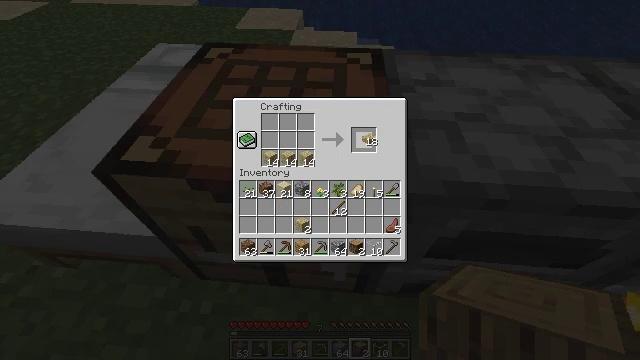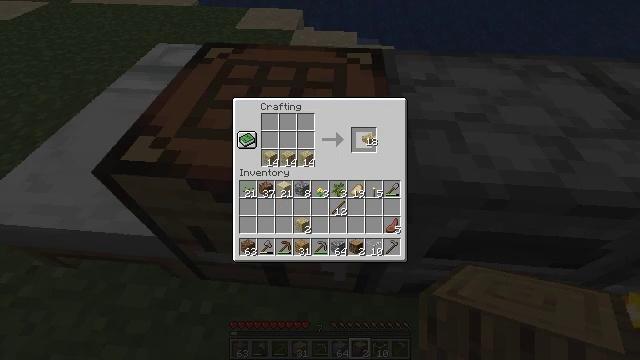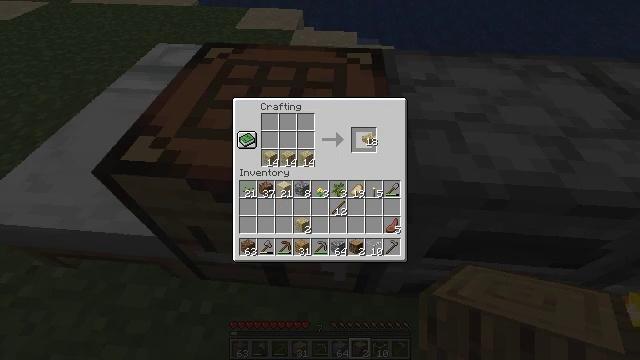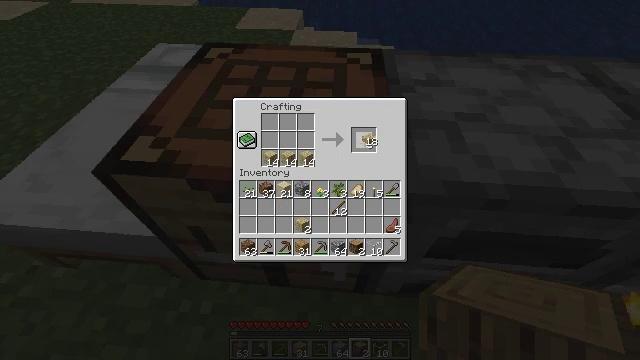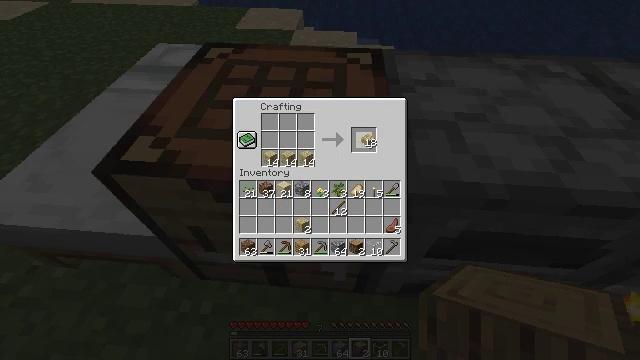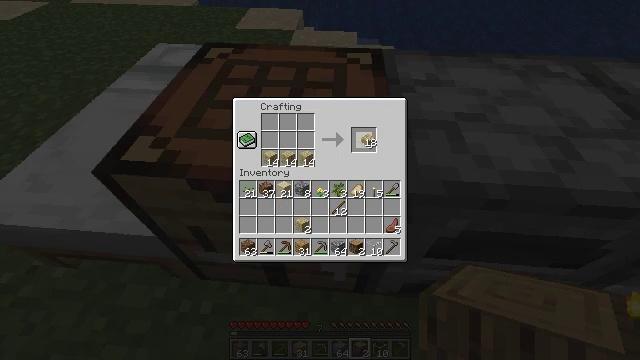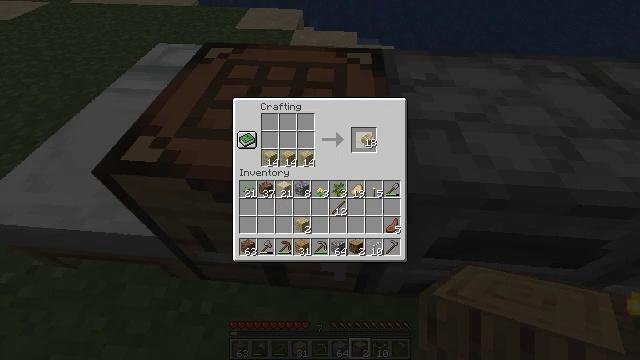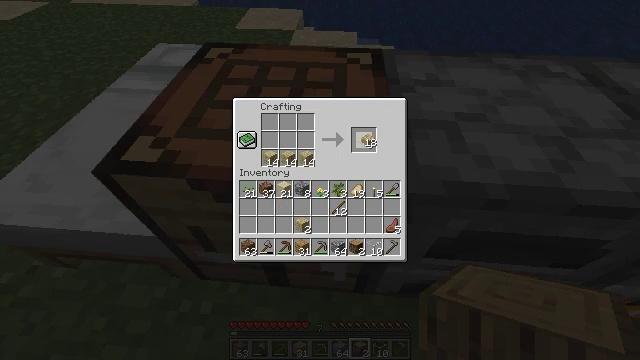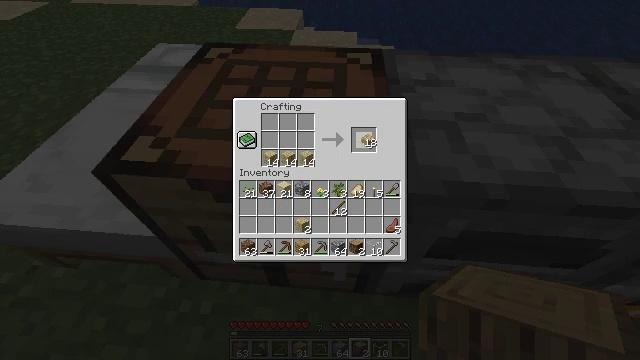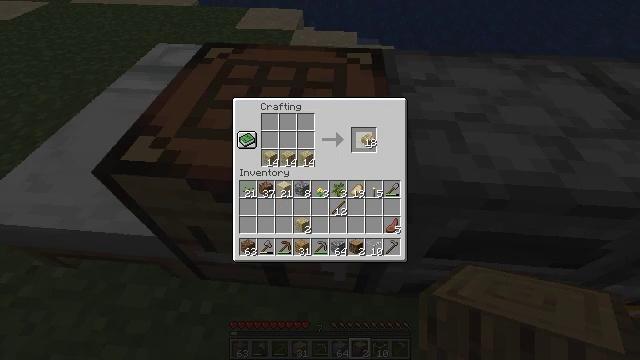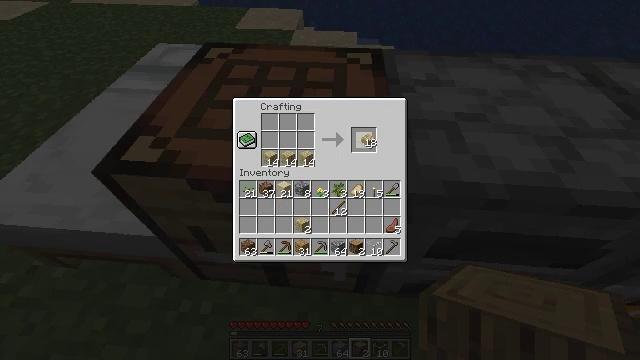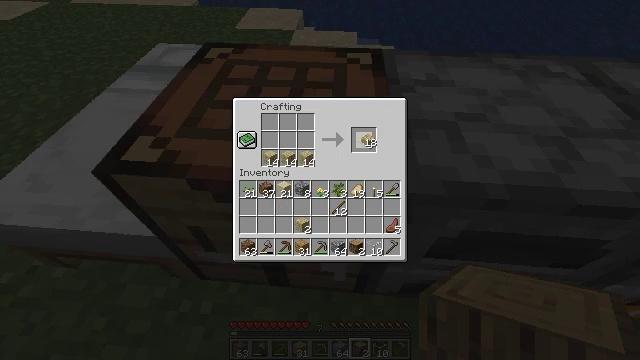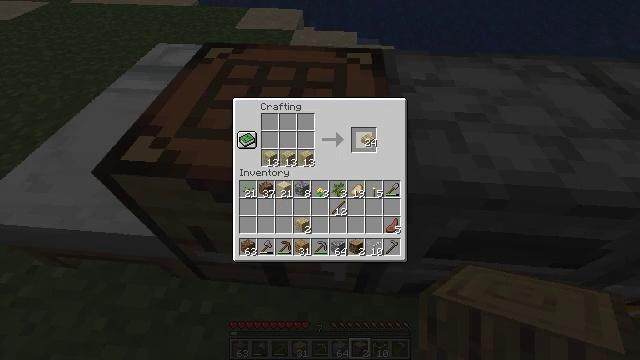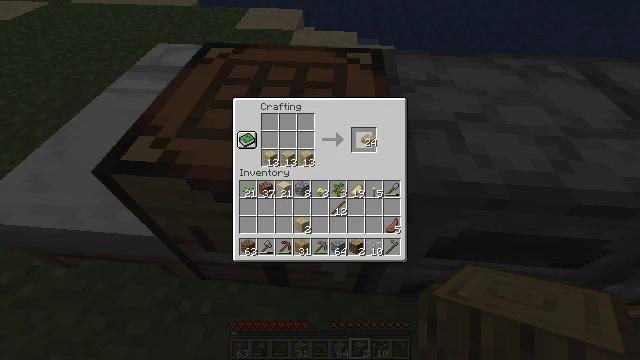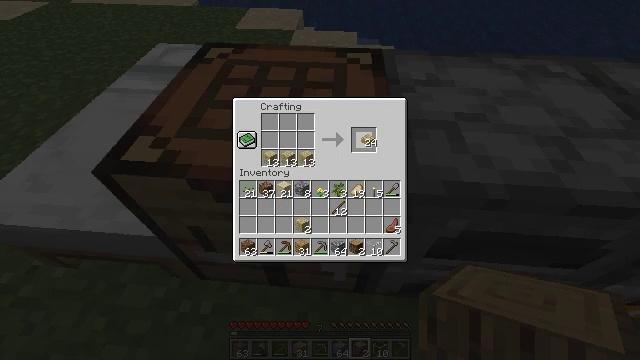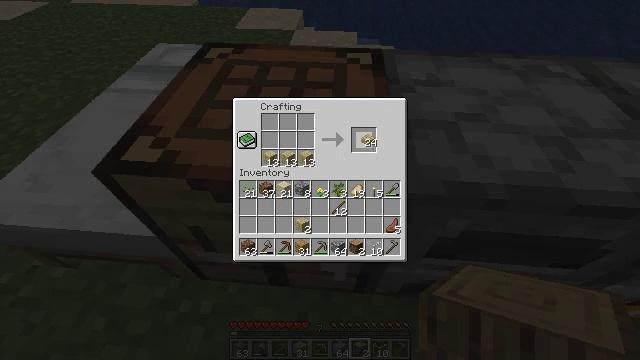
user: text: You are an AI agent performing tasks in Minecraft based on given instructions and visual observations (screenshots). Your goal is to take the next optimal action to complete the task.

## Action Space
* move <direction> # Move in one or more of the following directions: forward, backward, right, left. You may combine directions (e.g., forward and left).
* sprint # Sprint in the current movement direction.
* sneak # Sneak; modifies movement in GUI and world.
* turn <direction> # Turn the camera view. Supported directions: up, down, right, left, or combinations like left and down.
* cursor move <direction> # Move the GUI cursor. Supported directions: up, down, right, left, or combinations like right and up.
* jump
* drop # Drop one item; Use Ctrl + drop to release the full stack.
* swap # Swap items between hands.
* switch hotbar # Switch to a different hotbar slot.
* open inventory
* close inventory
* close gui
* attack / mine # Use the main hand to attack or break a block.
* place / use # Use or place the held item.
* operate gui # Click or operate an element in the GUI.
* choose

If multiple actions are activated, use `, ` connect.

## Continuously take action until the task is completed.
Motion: motion action
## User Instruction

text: Produce birch slabs with birch planks at the crafting table.
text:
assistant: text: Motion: no_op
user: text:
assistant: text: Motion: no_op
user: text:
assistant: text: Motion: no_op
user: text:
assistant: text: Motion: operate gui
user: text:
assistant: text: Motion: operate gui
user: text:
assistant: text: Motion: operate gui
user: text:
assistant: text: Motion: operate gui
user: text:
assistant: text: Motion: operate gui
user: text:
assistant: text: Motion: operate gui
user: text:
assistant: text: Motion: operate gui
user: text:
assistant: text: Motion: operate gui
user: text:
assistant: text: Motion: no_op
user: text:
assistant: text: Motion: operate gui
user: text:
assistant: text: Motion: operate gui
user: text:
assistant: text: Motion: no_op
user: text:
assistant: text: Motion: operate gui
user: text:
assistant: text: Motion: operate gui
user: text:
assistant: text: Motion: no_op
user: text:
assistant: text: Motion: operate gui
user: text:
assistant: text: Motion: operate gui
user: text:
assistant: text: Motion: no_op
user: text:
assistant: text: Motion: operate gui
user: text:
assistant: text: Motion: operate gui
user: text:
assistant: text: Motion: operate gui
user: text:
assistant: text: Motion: no_op
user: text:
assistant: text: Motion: operate gui
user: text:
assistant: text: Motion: operate gui
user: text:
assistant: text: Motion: no_op
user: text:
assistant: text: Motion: no_op
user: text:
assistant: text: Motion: cursor move down